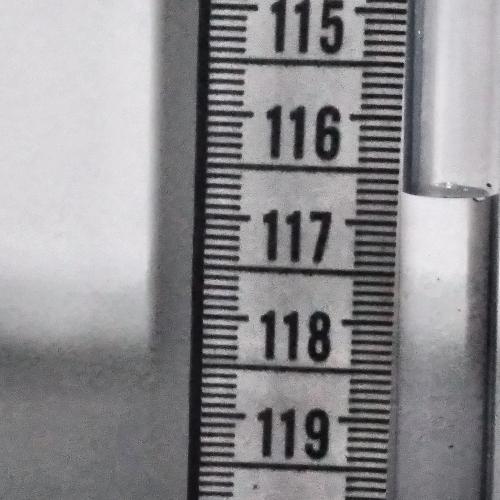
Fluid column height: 116.7 cm